Interaction volume radius: 5 \u00c5
Interaction volume height: 25 \u00c5
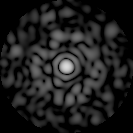
Disorder parameter: 0.8259